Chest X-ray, PA view. Patient: 27 years old, sex M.
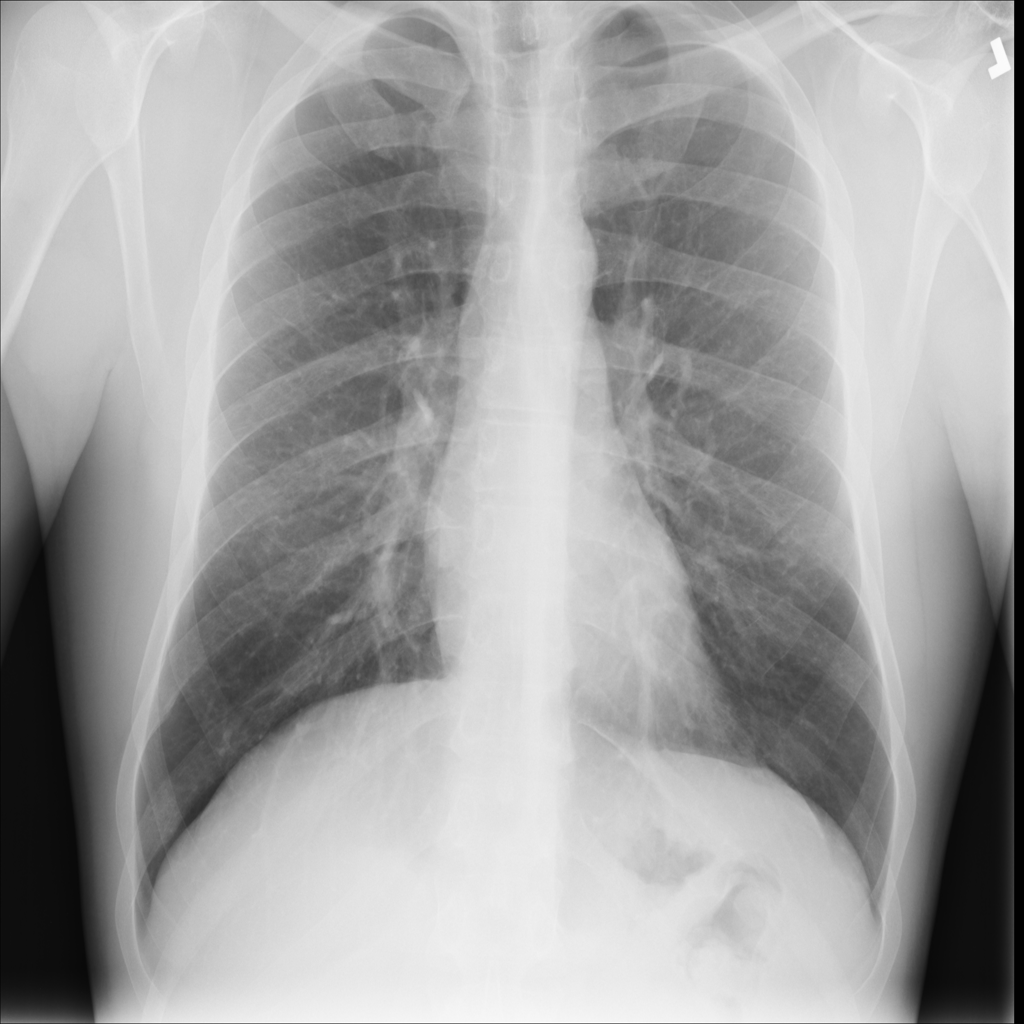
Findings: No Finding